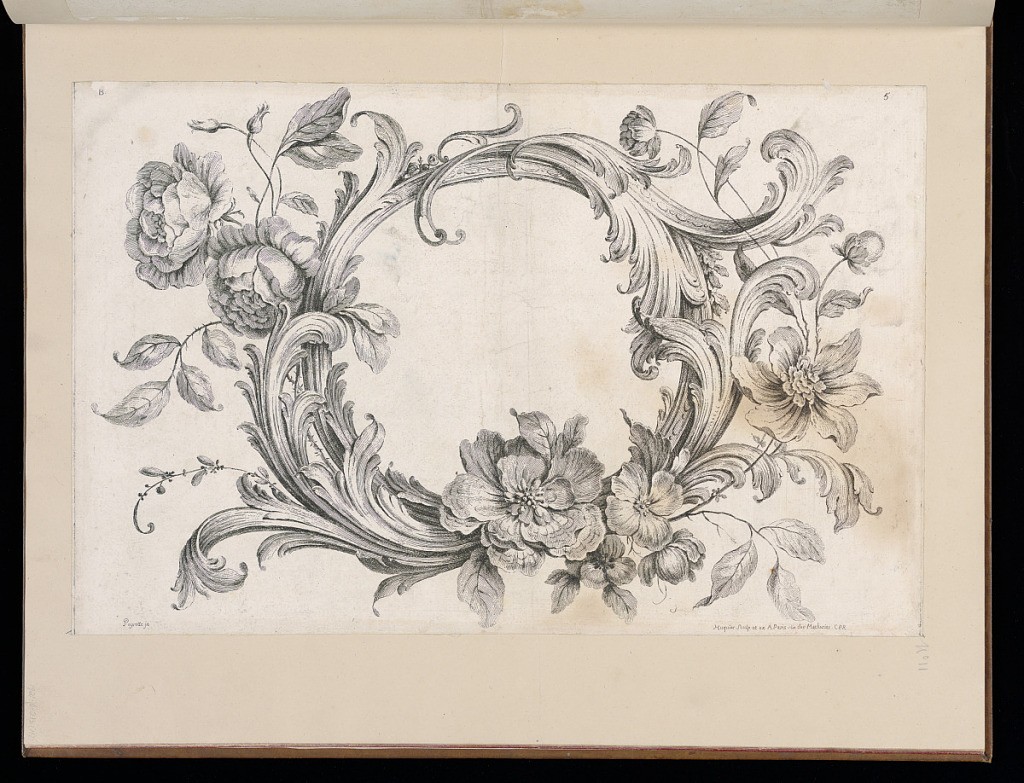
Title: Floral Cartouch Design
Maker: Alexis Peyrotte, French, 1699–1769
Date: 1749–61
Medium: Etching on laid paper
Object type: Bound print
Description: Fifth plate from a series of six designs for rococo ornament by Peyrotte. A cartouche made up of acanthus leaf fronds, and flowers on branches with leaves. The plate is trimmed and pasted onto the album page. It is signed, and numbered.